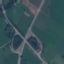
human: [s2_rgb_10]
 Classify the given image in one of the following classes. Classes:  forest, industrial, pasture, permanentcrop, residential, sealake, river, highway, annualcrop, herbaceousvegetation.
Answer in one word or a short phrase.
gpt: Highway